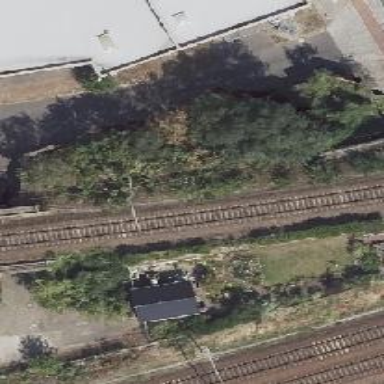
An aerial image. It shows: Railway track with contact lines for electrification.